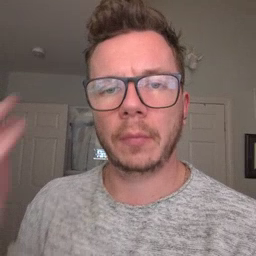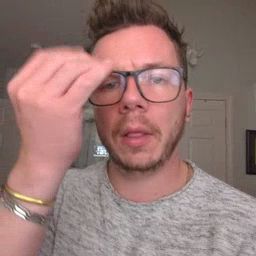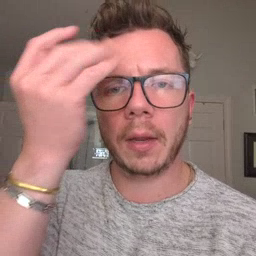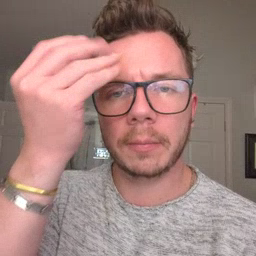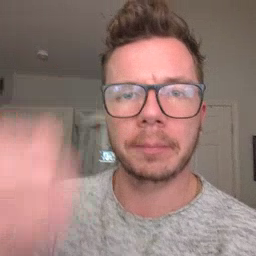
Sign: think